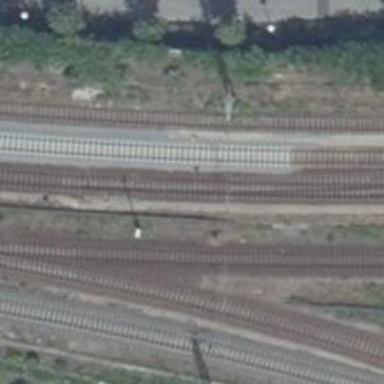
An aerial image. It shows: Railway signal.